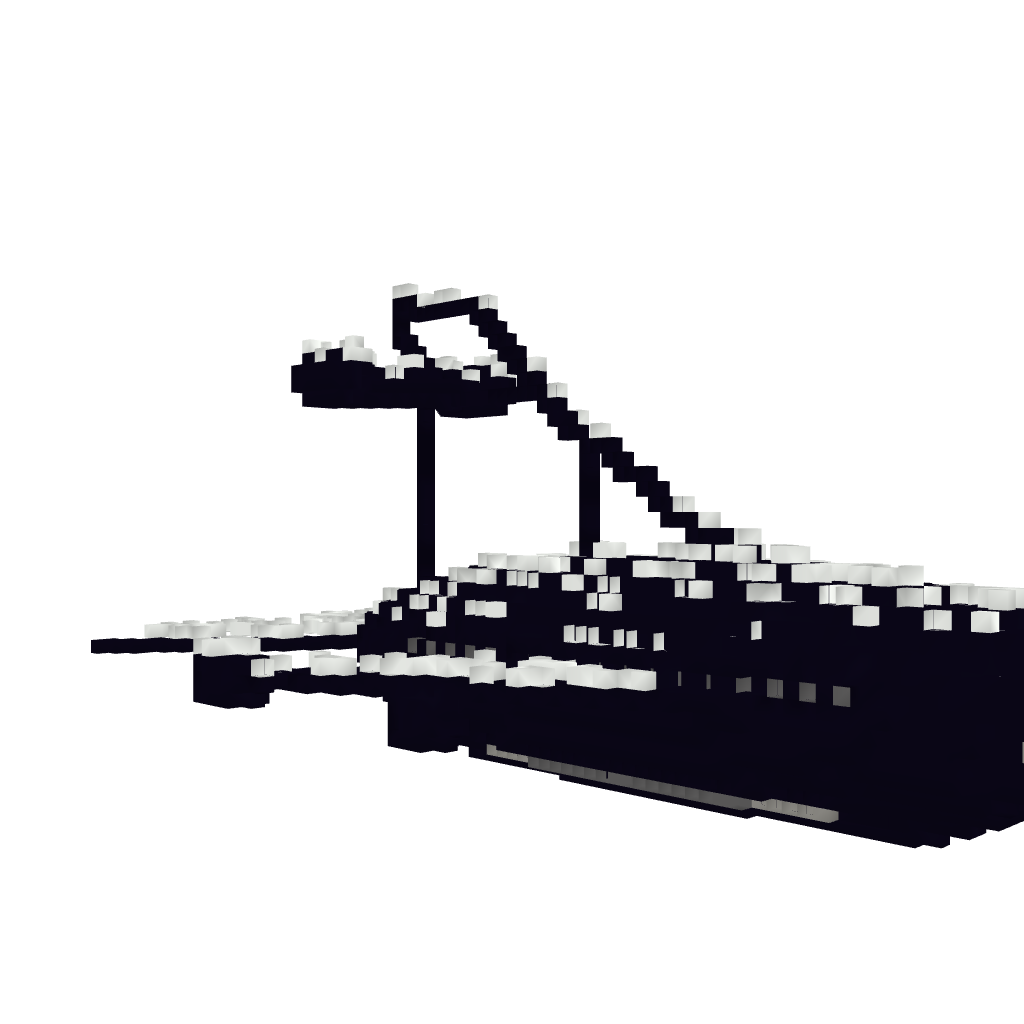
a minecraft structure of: The shark functioning war airship